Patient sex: M
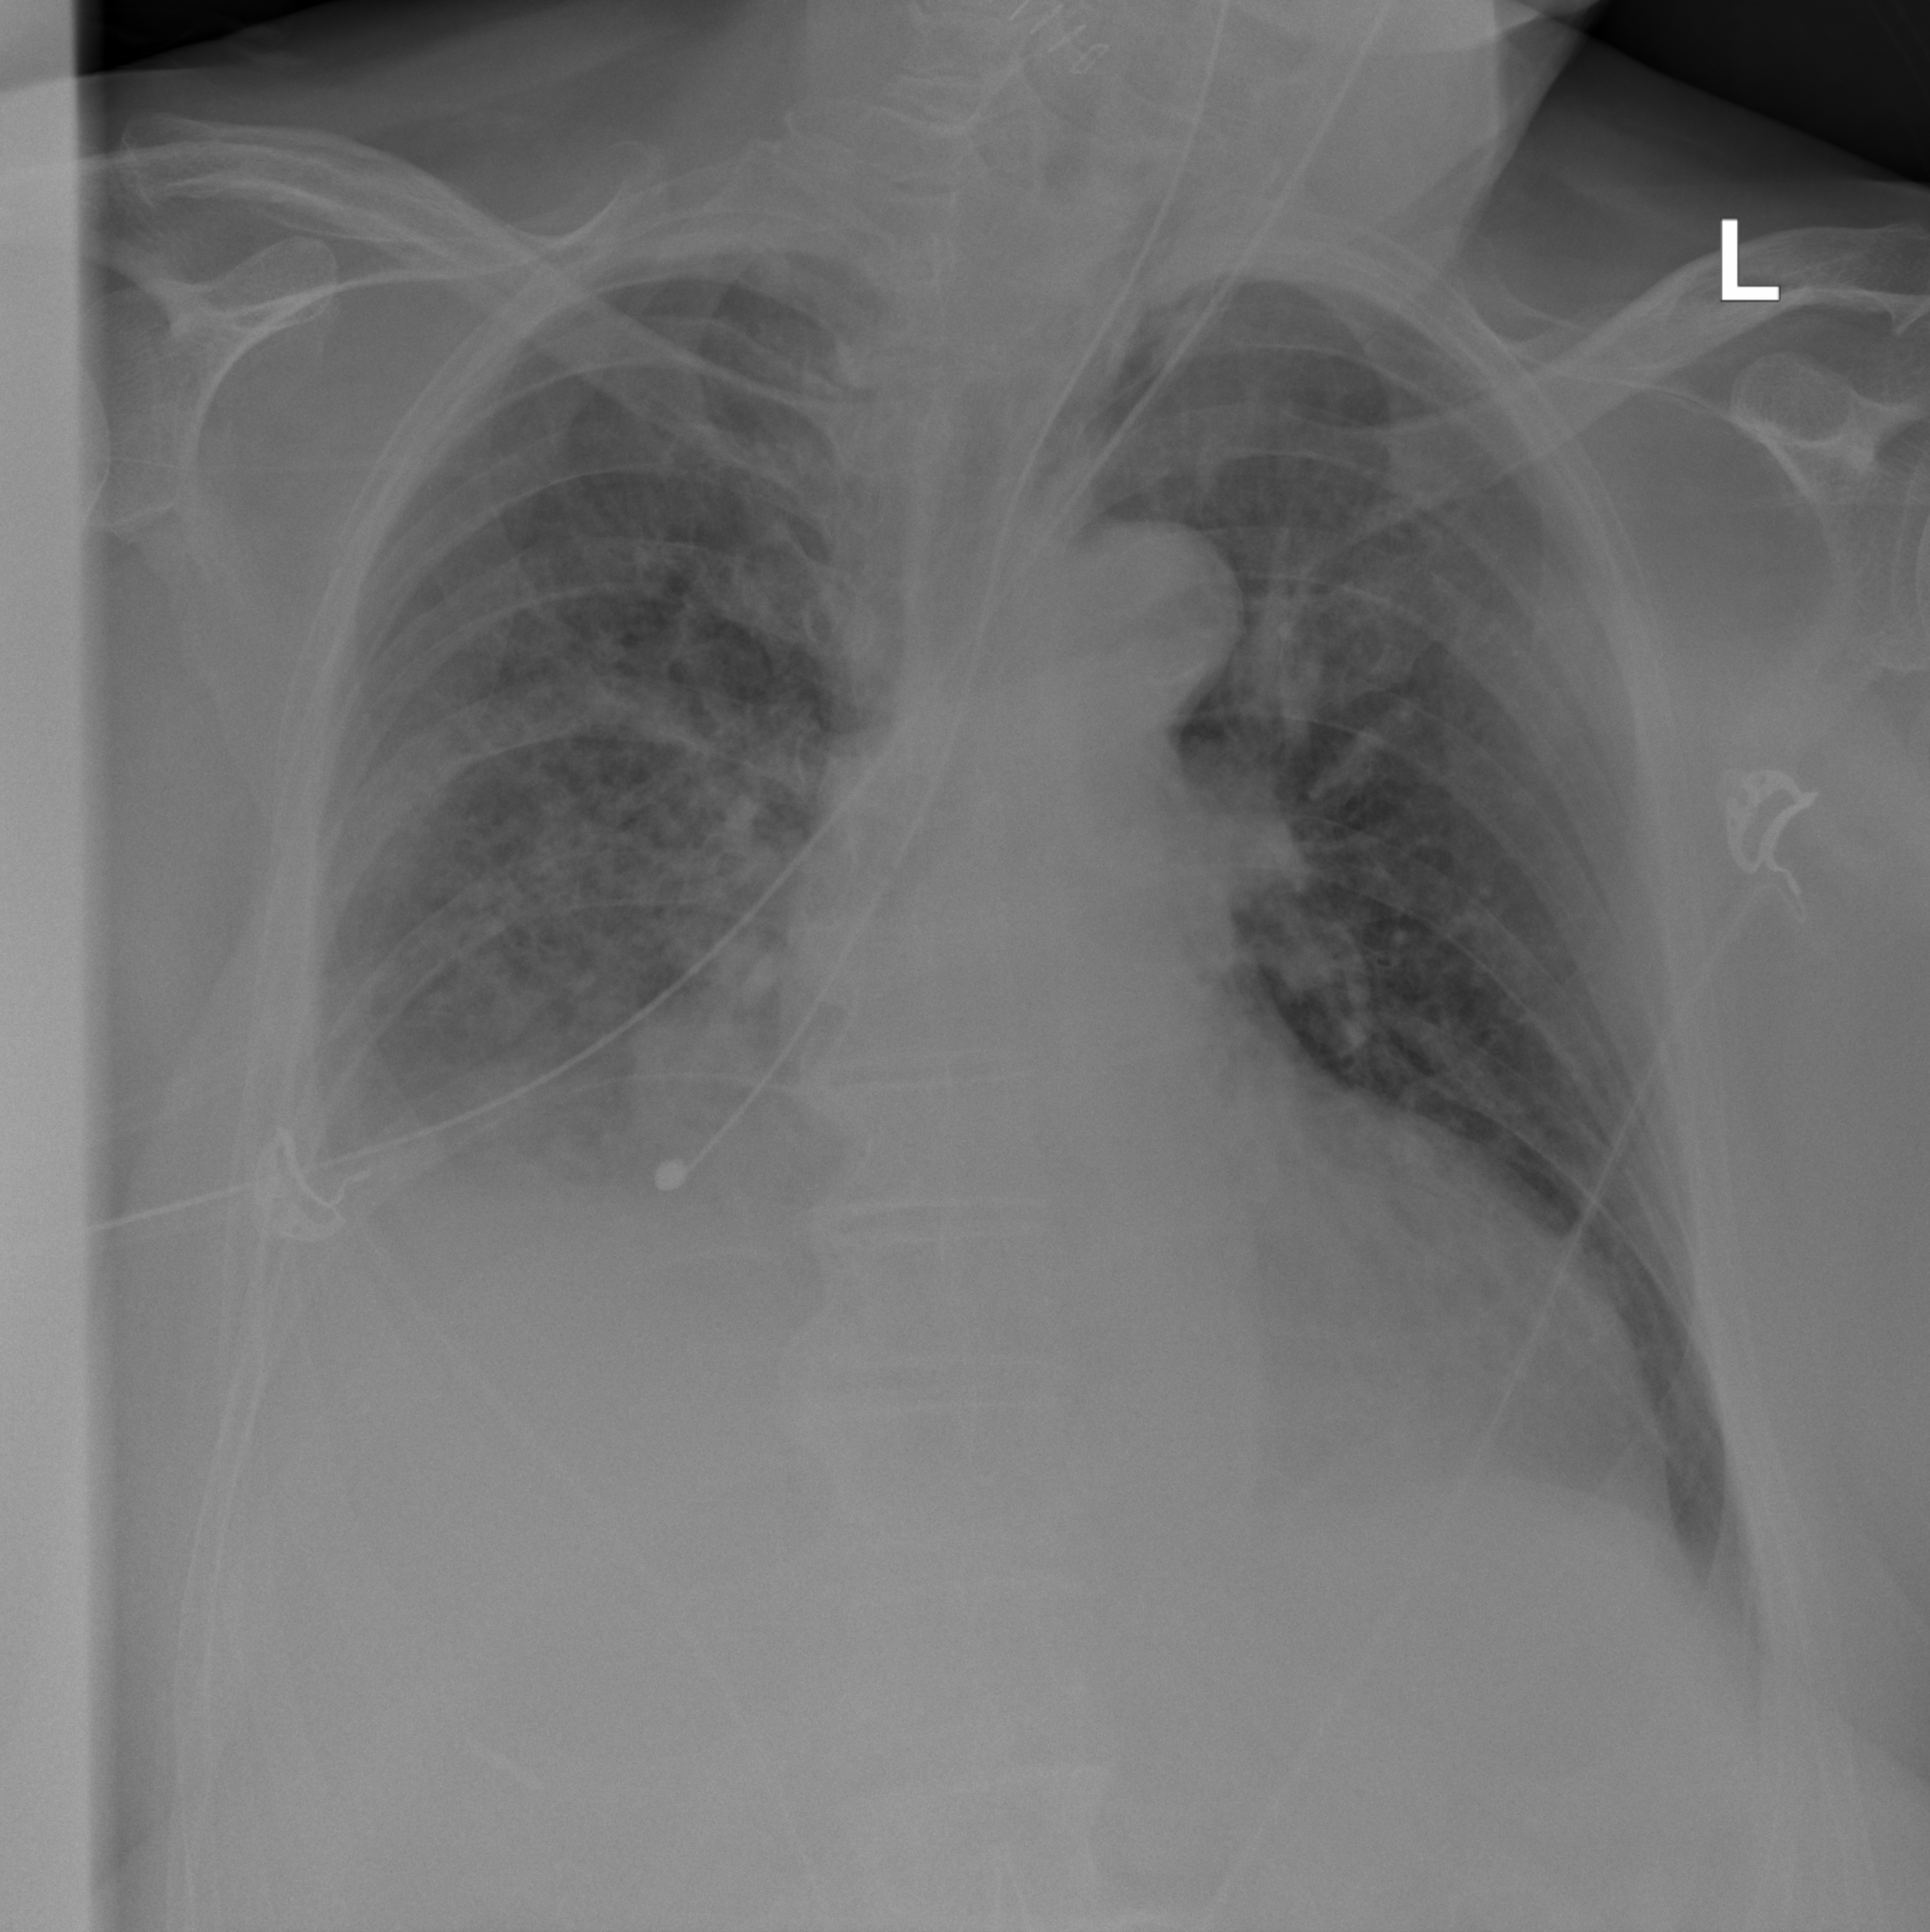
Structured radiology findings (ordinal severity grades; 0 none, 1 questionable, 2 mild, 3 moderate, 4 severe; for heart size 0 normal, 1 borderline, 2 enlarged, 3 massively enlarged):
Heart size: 1
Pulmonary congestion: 2
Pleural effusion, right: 3
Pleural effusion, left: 2
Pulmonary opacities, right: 3
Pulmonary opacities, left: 2
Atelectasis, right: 2
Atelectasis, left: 2